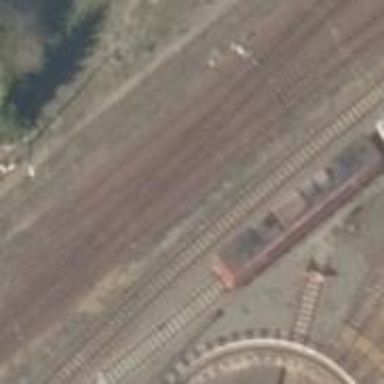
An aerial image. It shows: Railway crossing.